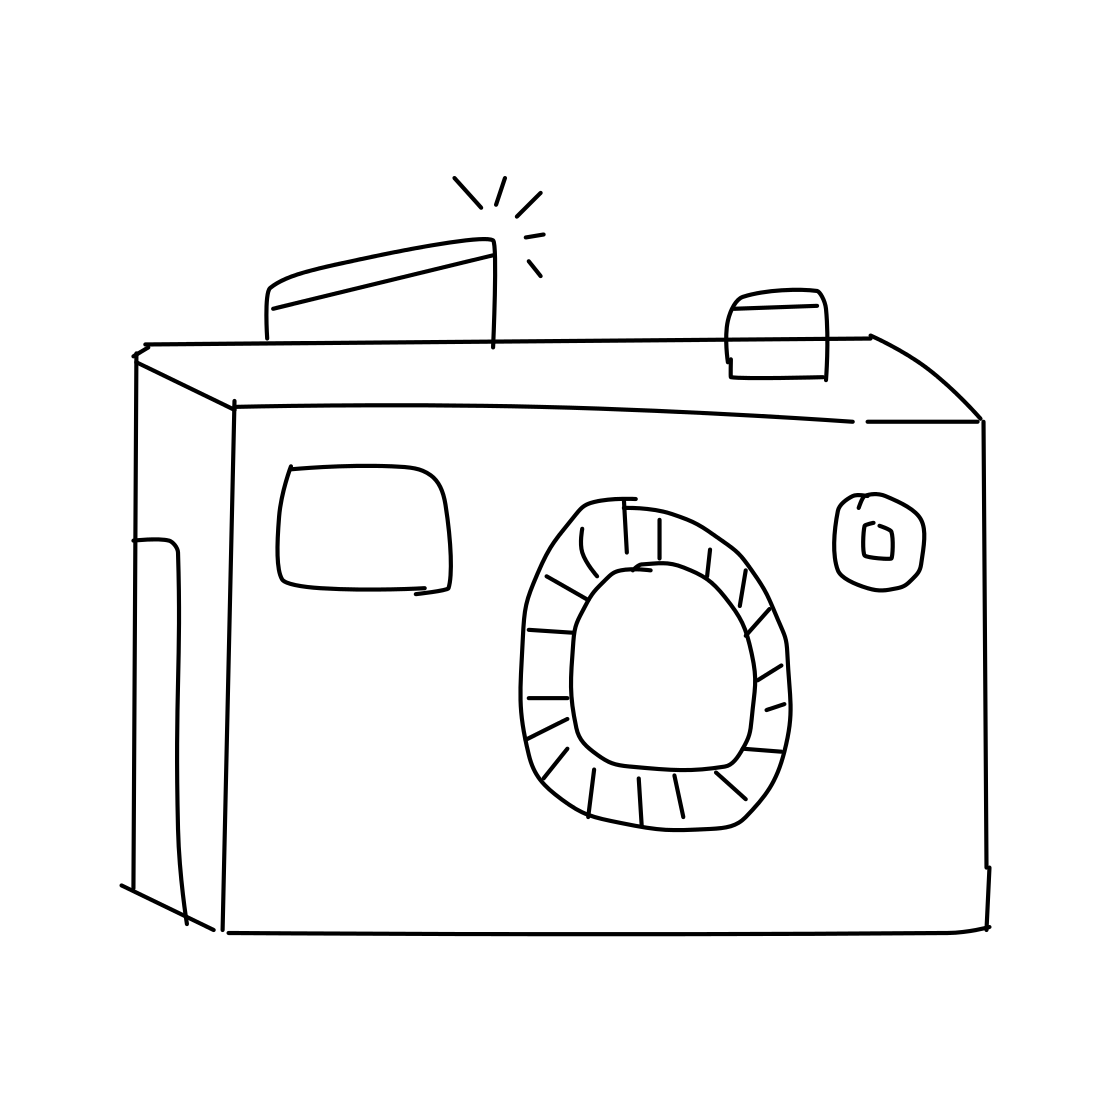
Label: camera